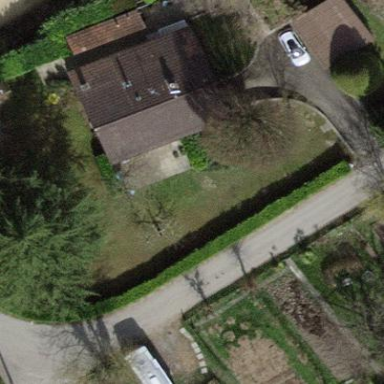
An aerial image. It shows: Garden surrounded by fence.